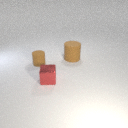
large brown rubber cylinder behind small red metal cube